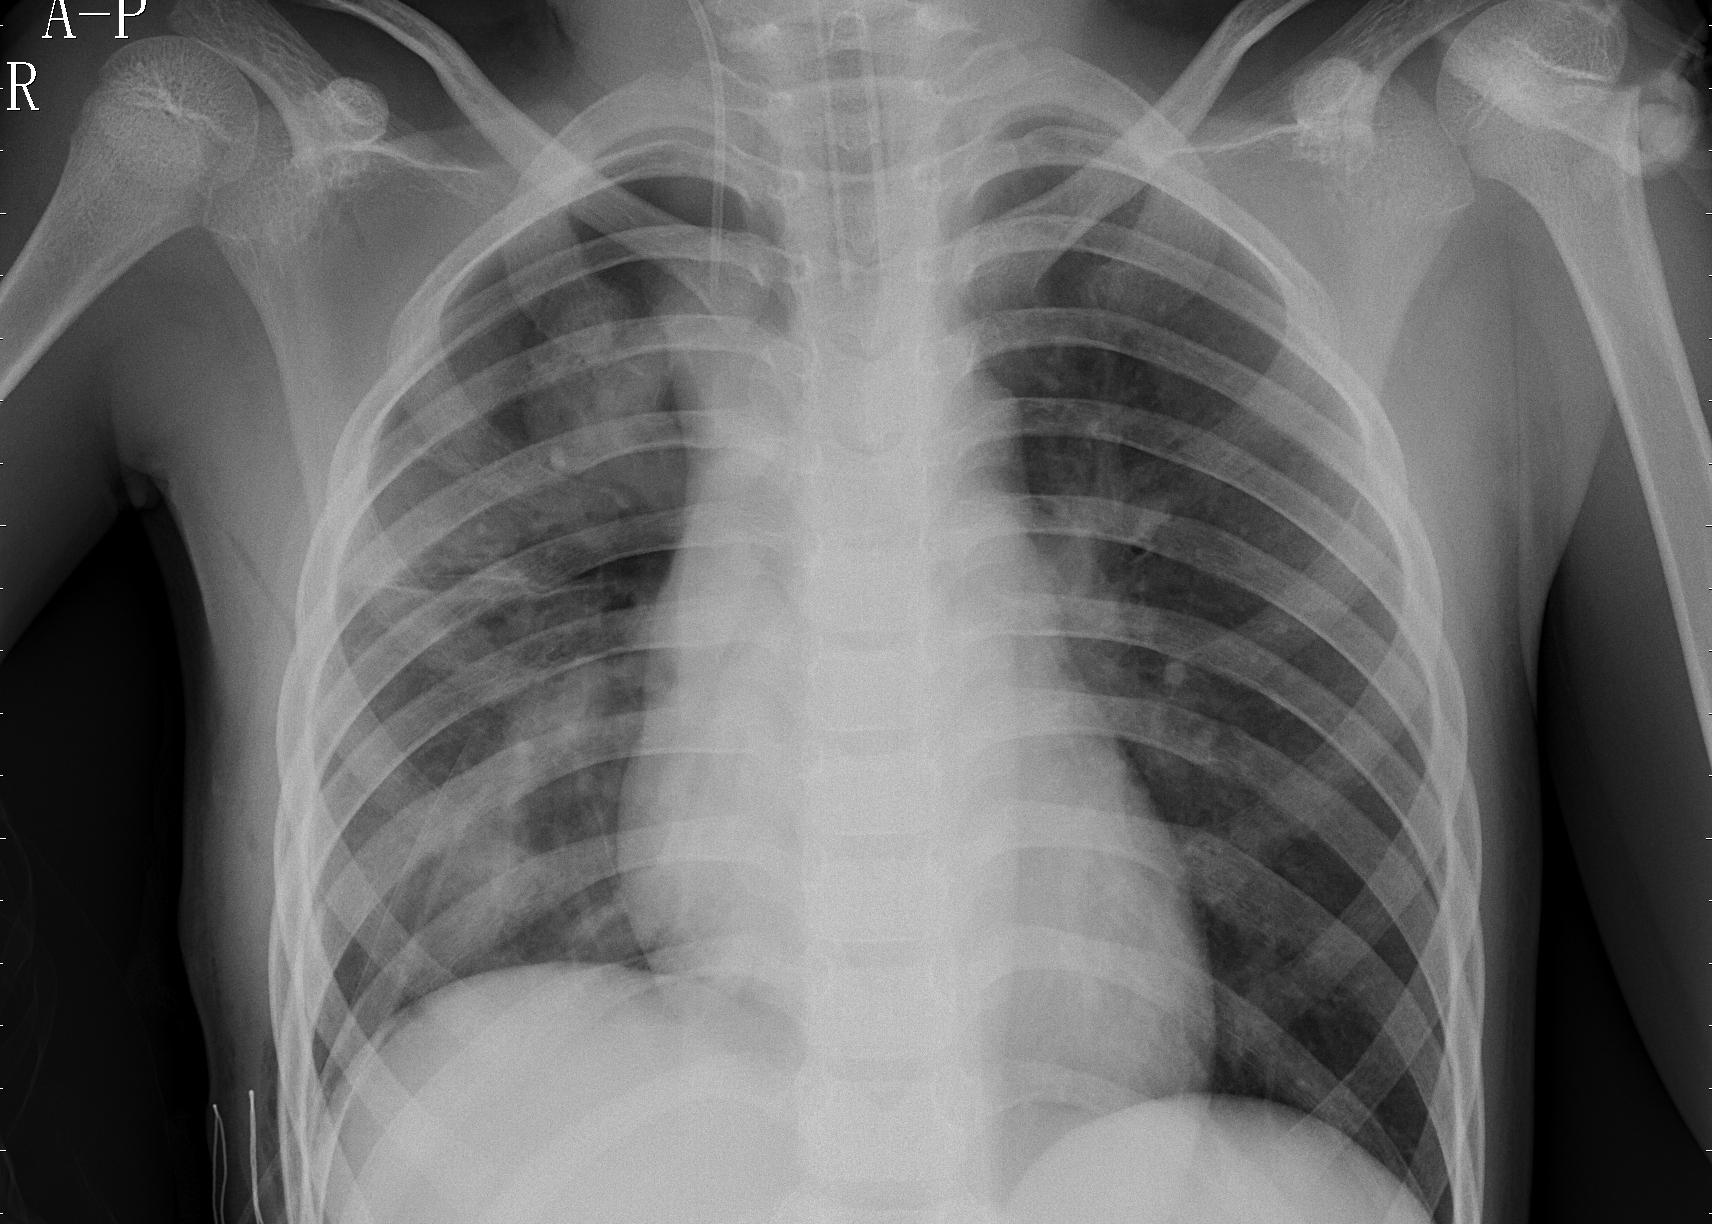
Diagnosis: PNEUMONIA